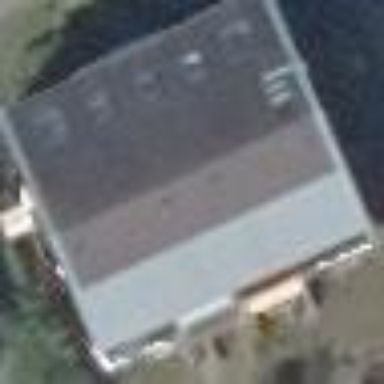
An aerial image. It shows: Gabled roof on building that houses apartments.